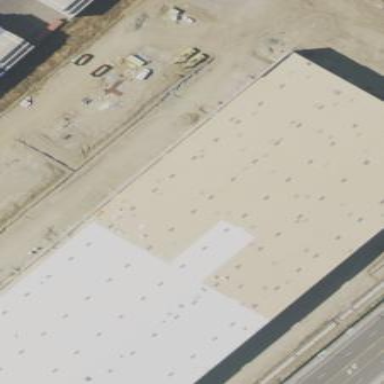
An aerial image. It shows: Warehouse building.